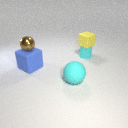
small cyan rubber cylinder behind large cyan rubber sphere